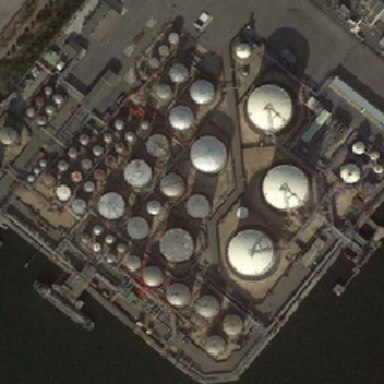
The storage tank is next to the green sea .